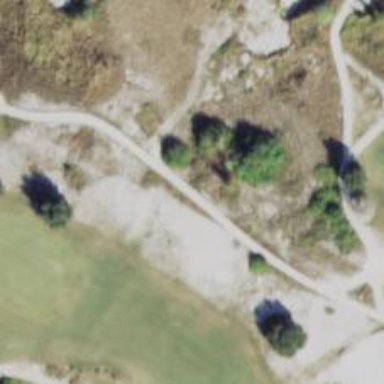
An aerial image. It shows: Path for both roads and golfers.